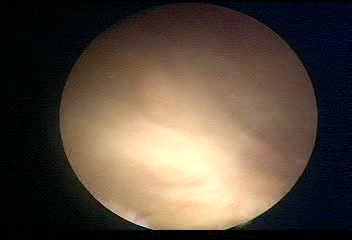
Modality: WLC
Class: Normal mucosa
Bladder cancer association: No